Aerial crown-view tile of a tropical tree (Barro Colorado Island, Panama), acquired 20241216:
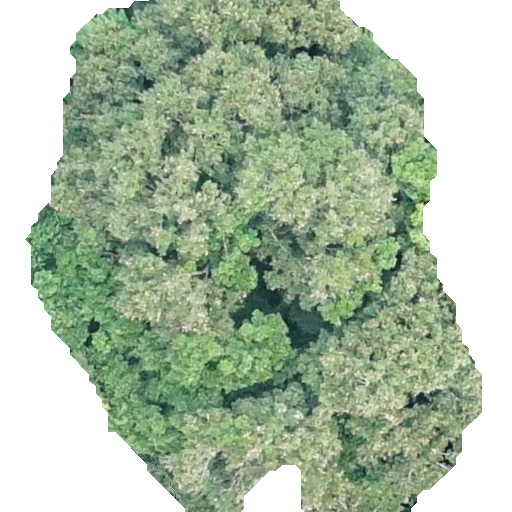
Species: Prioria copaifera
GBIF accepted scientific name: Prioria copaifera
Crown area: 268.715 m²